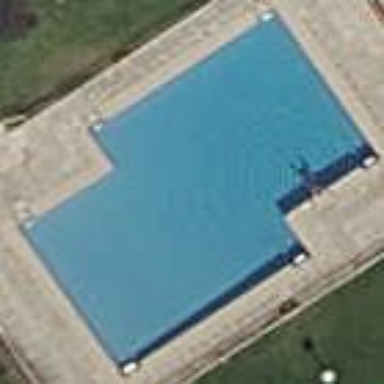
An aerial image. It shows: Swimming pool located in leisure land.